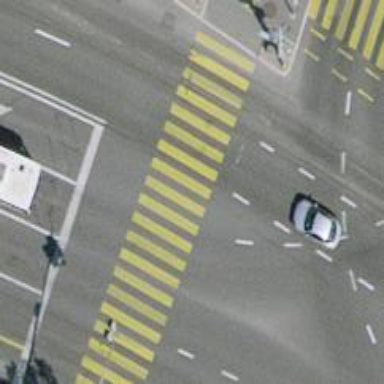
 which is classified as primary highway."